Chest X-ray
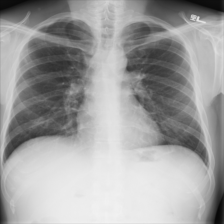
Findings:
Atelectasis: negative
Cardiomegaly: negative
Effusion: negative
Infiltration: negative
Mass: negative
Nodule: negative
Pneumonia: negative
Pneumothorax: negative
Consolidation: negative
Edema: negative
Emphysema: negative
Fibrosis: negative
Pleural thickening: negative
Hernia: negative